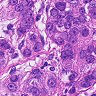
Metastatic tissue present: yes